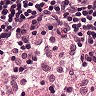
Metastatic tissue present: no